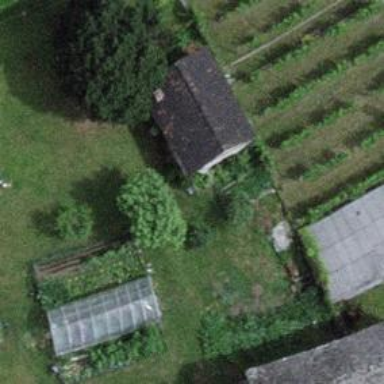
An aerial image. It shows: Shed building with gabled roof shape.